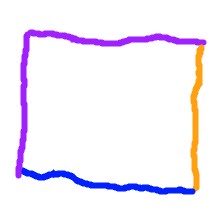
Shape: rectangle